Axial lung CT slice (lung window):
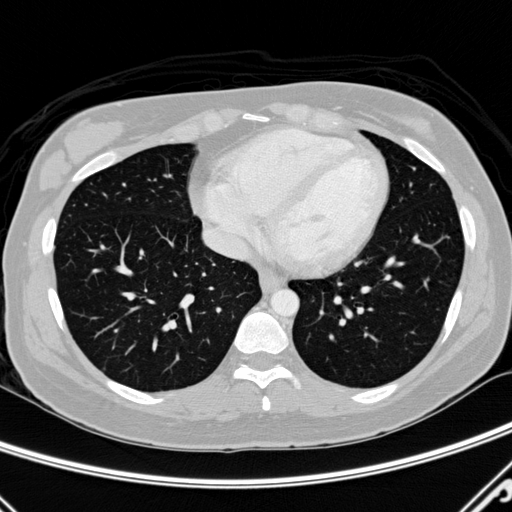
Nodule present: no